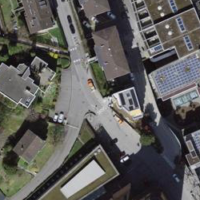
EUNIS habitat code: 54
Species observed at this site:
Sonchus arvensis
Polygonum aviculare